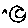
Label: moon